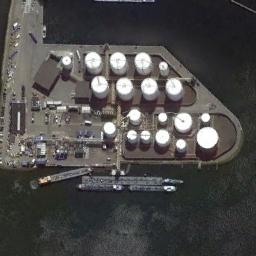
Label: storage_tank